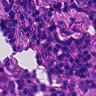
Metastatic tissue present: yes